Question: I'm trying to join three tables but I can't understand the method...
I completed join 2 tables
'''
var entryPoint = dbContext.tbl_EntryPoint
.Join(dbContext.tbl_Entry,
c => c.EID,
cm => cm.EID,
(c, cm) => new
{
UID = cm.OwnerUID,
TID = cm.TID,
EID = c.EID,
}).
Where(a => a.UID == user.UID).Take(10);
'''

I would like to include table with PK and get field.
Thanks a lot
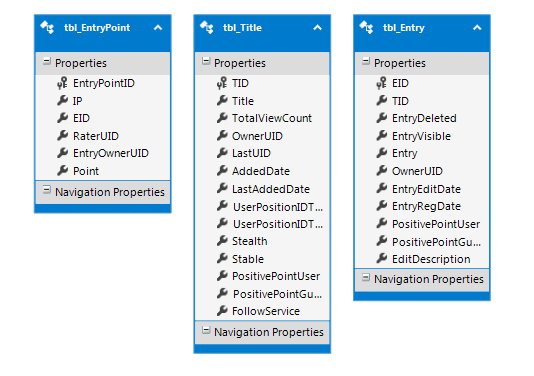
Answer: This is untested, but I believe the syntax should work for a lambda query. As you join more tables with this syntax you have to drill further down into the new objects to reach the values you want to manipulate.
'''
var fullEntries = dbContext.tbl_EntryPoint
.Join(
dbContext.tbl_Entry,
entryPoint => entryPoint.EID,
entry => entry.EID,
(entryPoint, entry) => new { entryPoint, entry }
)
.Join(
dbContext.tbl_Title,
combinedEntry => combinedEntry.entry.TID,
title => title.TID,
(combinedEntry, title) => new
{
UID = combinedEntry.entry.OwnerUID,
TID = combinedEntry.entry.TID,
EID = combinedEntry.entryPoint.EID,
Title = title.Title
}
)
.Where(fullEntry => fullEntry.UID == user.UID)
.Take(10);
'''